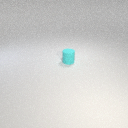
small cyan rubber cylinder